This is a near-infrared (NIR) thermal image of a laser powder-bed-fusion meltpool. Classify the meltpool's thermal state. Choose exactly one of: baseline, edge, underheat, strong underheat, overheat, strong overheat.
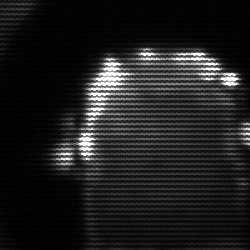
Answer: baseline